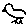
Label: bird